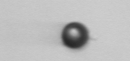
Label: bead